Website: slack
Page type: billing-address
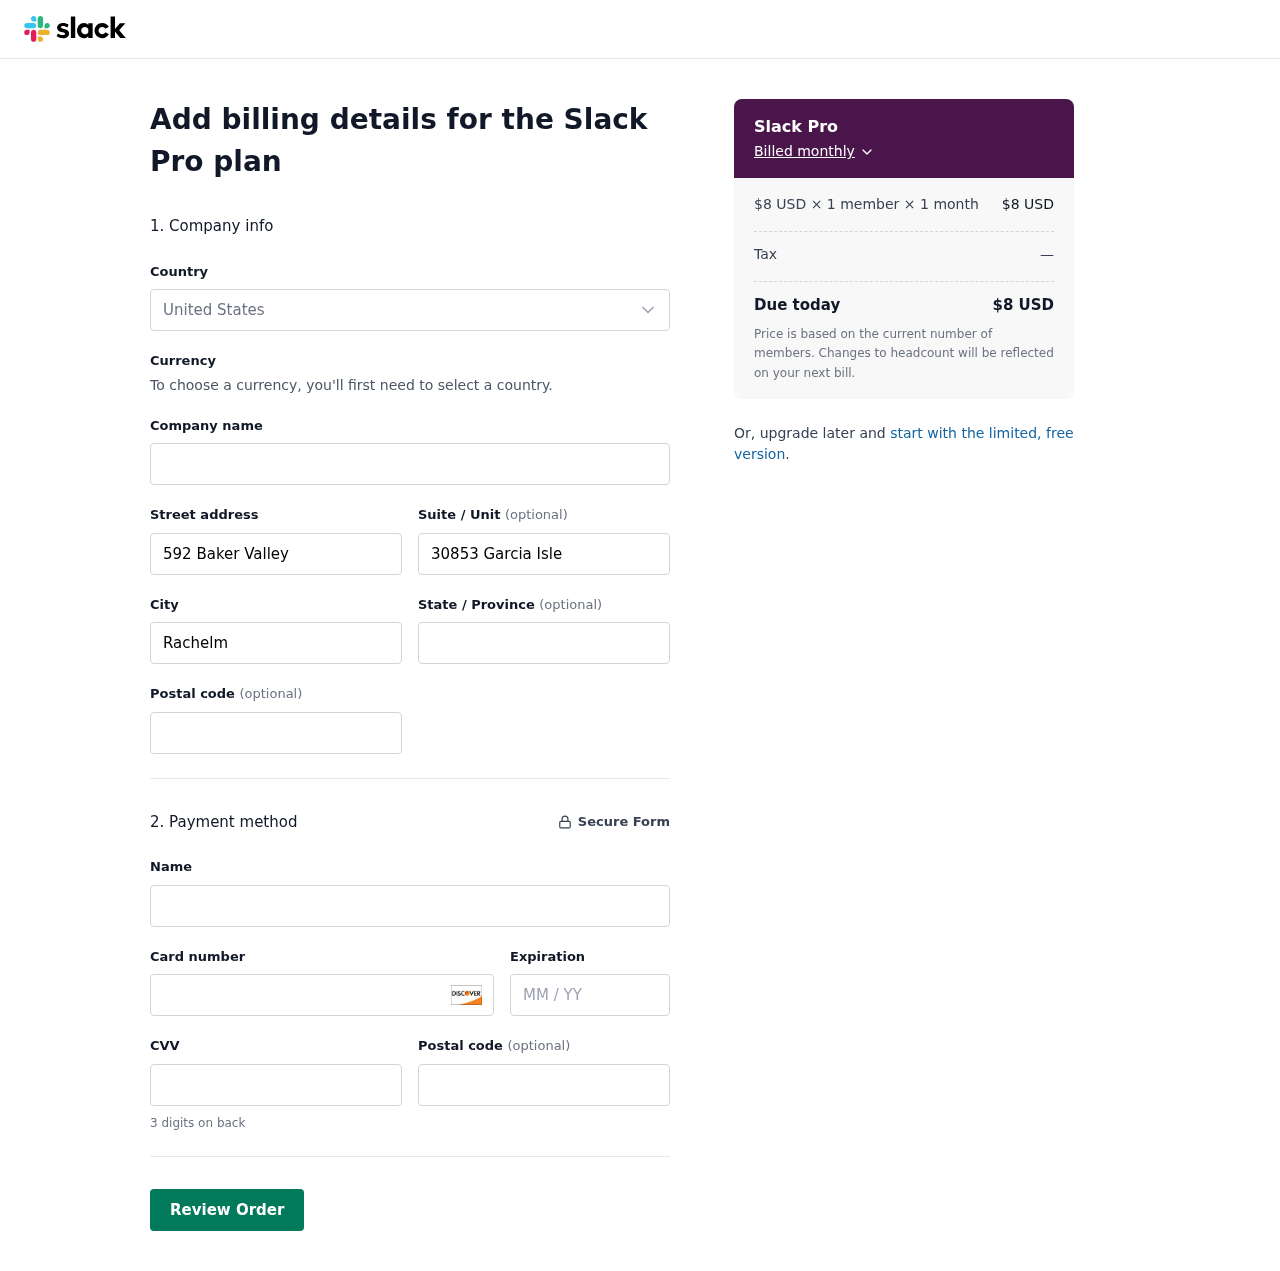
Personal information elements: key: PII_CARD_CVV
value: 252
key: PII_CARD_EXPIRY
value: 10/30
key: PII_CARD_NUMBER
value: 6011 9191 8978 6440
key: PII_CITY
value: Rachelmouth
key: PII_COUNTRY
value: United States
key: PII_FULLNAME
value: Sherri King
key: PII_POSTCODE
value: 30225
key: PII_POSTCODE2
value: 35156
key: PII_STATE
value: Louisiana
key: PII_STREET
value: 592 Baker Valley
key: PII_STREET2
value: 30853 Garcia Isle
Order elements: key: ORDER_PLAN_PRICE
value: $8 USD
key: ORDER_NUM_MEMBERS
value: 1 member
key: ORDER_NUM_MONTHS
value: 1 month
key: ORDER_SUBTOTAL
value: $8 USD
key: ORDER_TAX
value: —
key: ORDER_TOTAL
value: $8 USD